Question: I have a ggplot made of a likert-scale using the package likert by jason.bryer (<URL>. If you run the code with the original data
<URL>. How can I fix it?

The code I use:
'''
library(ggplot2)
library(likert)
library(gridExtra)
competence_bachelor <- rawdata[, substr(names(rawdata), 1, 4) == "Q002"]
competence_bachelor <- rename(competence_bachelor, c(Q002_01 = "Ability to propose new ideas and new solutions", Q002_02 = "Ability to present in public", Q002_03 = "Ability to use a computer", Q002_04 = "Ability to use the Internet", Q002_05 = "Ability to use statistical programs", Q002_06 = "Ability to write reports", Q002_07 = "Knowledge of economic concepts", Q002_08 = "Knowledge of legal concepts", Q002_09 = "Ability to understand the other's point of view", Q002_10 = "Ability to rapidly acquire new knowledge", Q002_11 = "Ability to team work", Q002_12 = "Ability to do analysis with quantitative methods", Q002_13 = "Ability to do analysis with qualitative methods", Q002_14 = "Knowledge of English", Q002_15 = "Knowledge of another foreign language"))
i <- 1
while(i<=ncol(competence_bachelor)) {
competence_bachelor[[i]] = factor(competence_bachelor[[i]],labels = c("insignificant", "2", "3", "4", "5", "6", "7", "8", "9", "very relevant"), levels=c(1:10))
i <- i + 1
}
competence_bachelor_plot <- likert(competence_bachelor)
p <- plot(competence_bachelor_plot, centered = FALSE, include.histogram = FALSE) + ggtitle("How do you rate your skills gained with the Bachelor's?*") + theme(axis.text.y = element_text(colour = "black"), axis.text.x = element_text(colour = "black"))
g <- arrangeGrob(p, sub = textGrob("*Order of questions was randomized and only extremes labeled in online questionaire.", x = 0, hjust = -0.1, vjust=0.1, gp = gpar(fontface = "italic", fontsize = 10)))
print(p)
ggsave((filename="competence_bachelor.pdf"), scale = 1, width = par("din")[1], height = par("din")[2], units = c("in", "cm", "mm"), dpi = 300, limitsize = TRUE, g)
'''
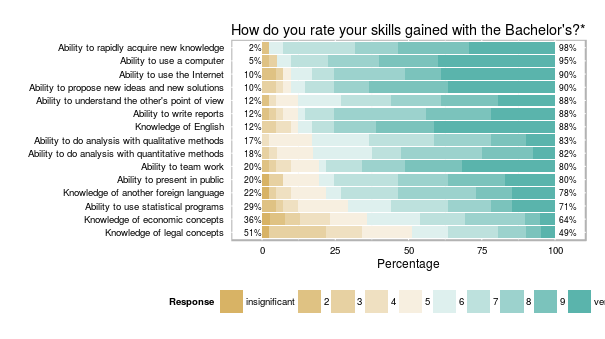
Answer: So first of all, while the far right elements of the legend do not display, they do render properly in the pdf.
The problem is that the legend is just too long, so it gets clipped. One option of course is to just make the display window larger. Another is to make the legend smaller. You can do that by adding one line to the end of the definition of p:
'''
p <- plot(competence_bachelor_plot, centered = FALSE, include.histogram = FALSE) +
ggtitle("How do you rate your skills gained with the Bachelor's?*") +
theme(axis.text.y = element_text(colour = "black"), axis.text.x = element_text(colour = "black"))+
theme(legend.key.size=unit(.01,"npc"))
'''

You can also remove the name ("Response"), since it's redundant and disturbs the symmetry. This also allows you to make the legend itself larger.
'''
p <- plot(competence_bachelor_plot, centered = FALSE, include.histogram = FALSE) +
ggtitle("How do you rate your skills gained with the Bachelor's?*") +
theme(axis.text.y = element_text(colour = "black"), axis.text.x = element_text(colour = "black"))+
theme(legend.key.size=unit(0.02,"npc"))+guides(fill=guide_legend(""))
'''